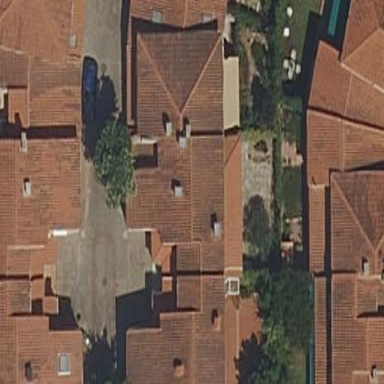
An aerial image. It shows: Terrace building.